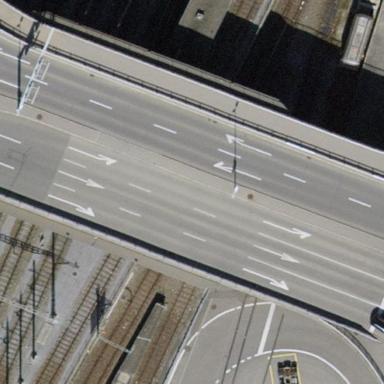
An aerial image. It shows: Man-made bridge.